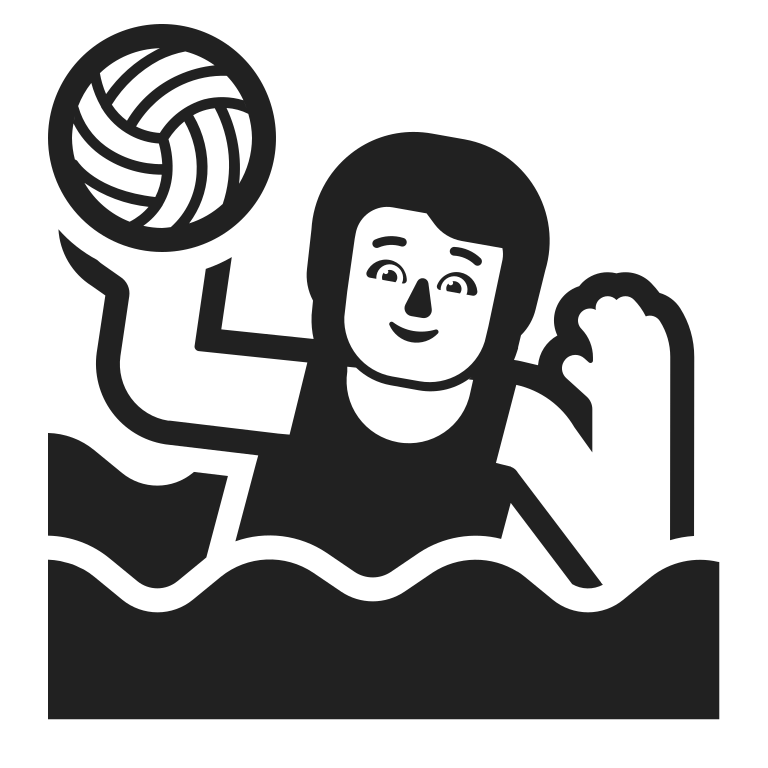
person playing water polo high contrast default